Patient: sex M, age 36
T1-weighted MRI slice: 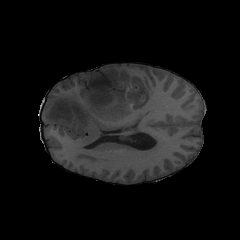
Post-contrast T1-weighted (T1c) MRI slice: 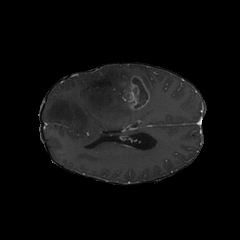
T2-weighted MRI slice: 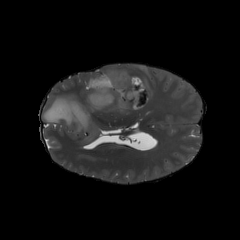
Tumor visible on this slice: yes
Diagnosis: Glioblastoma, IDH-wildtype
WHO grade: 4